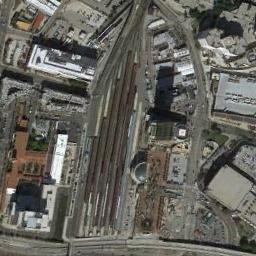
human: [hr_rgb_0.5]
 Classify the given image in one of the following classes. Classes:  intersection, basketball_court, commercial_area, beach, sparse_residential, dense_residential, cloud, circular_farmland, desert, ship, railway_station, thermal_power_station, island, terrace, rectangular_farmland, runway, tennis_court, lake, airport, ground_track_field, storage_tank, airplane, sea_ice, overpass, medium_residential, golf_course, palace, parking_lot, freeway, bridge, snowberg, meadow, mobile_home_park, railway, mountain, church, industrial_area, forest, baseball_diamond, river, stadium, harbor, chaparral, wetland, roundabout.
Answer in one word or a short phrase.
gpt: railway_station